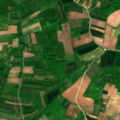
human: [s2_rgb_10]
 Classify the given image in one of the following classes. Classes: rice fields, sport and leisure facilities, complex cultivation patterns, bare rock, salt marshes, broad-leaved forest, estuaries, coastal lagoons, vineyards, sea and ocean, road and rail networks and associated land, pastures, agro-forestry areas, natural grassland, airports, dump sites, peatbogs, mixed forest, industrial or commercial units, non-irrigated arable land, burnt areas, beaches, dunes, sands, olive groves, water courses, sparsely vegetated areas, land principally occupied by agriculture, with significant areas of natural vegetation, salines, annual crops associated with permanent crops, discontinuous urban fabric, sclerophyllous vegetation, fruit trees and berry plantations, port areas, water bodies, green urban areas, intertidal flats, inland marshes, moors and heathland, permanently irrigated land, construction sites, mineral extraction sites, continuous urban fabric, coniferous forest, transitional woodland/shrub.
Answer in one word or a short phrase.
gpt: complex cultivation patterns, land principally occupied by agriculture, with significant areas of natural vegetation